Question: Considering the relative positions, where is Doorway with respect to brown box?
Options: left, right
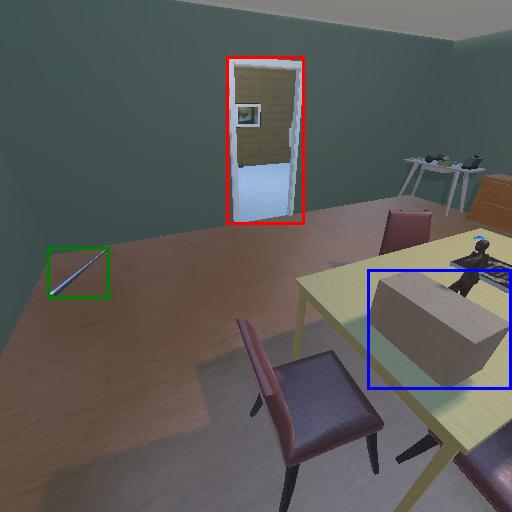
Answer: left